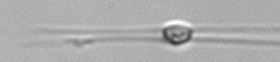
Label: Chaetoceros_danicus